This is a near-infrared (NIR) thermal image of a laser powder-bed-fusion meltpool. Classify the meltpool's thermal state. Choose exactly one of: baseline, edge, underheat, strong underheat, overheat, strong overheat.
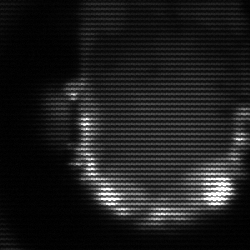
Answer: baseline